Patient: sex M, age 63
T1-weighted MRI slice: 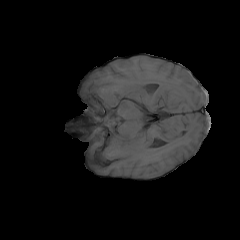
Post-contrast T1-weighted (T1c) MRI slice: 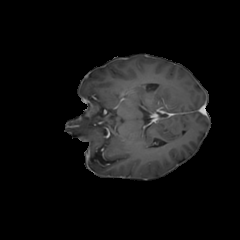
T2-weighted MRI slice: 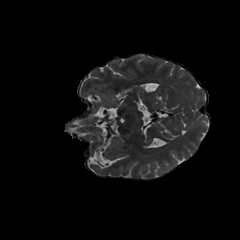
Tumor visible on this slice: no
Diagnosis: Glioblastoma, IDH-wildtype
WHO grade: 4